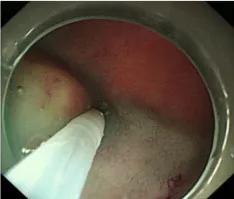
Procedure of endoscopic submucosal dissection. (B) Submucosal injection.
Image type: endoscopy (gi_endoscopy)